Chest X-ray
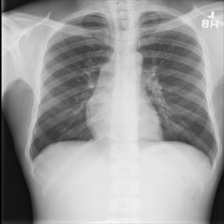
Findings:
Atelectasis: negative
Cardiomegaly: negative
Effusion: negative
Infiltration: negative
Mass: negative
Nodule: negative
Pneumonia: negative
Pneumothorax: negative
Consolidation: negative
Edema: negative
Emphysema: negative
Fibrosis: negative
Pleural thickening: negative
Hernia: negative